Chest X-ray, PA view. Patient: 27 years old, sex M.
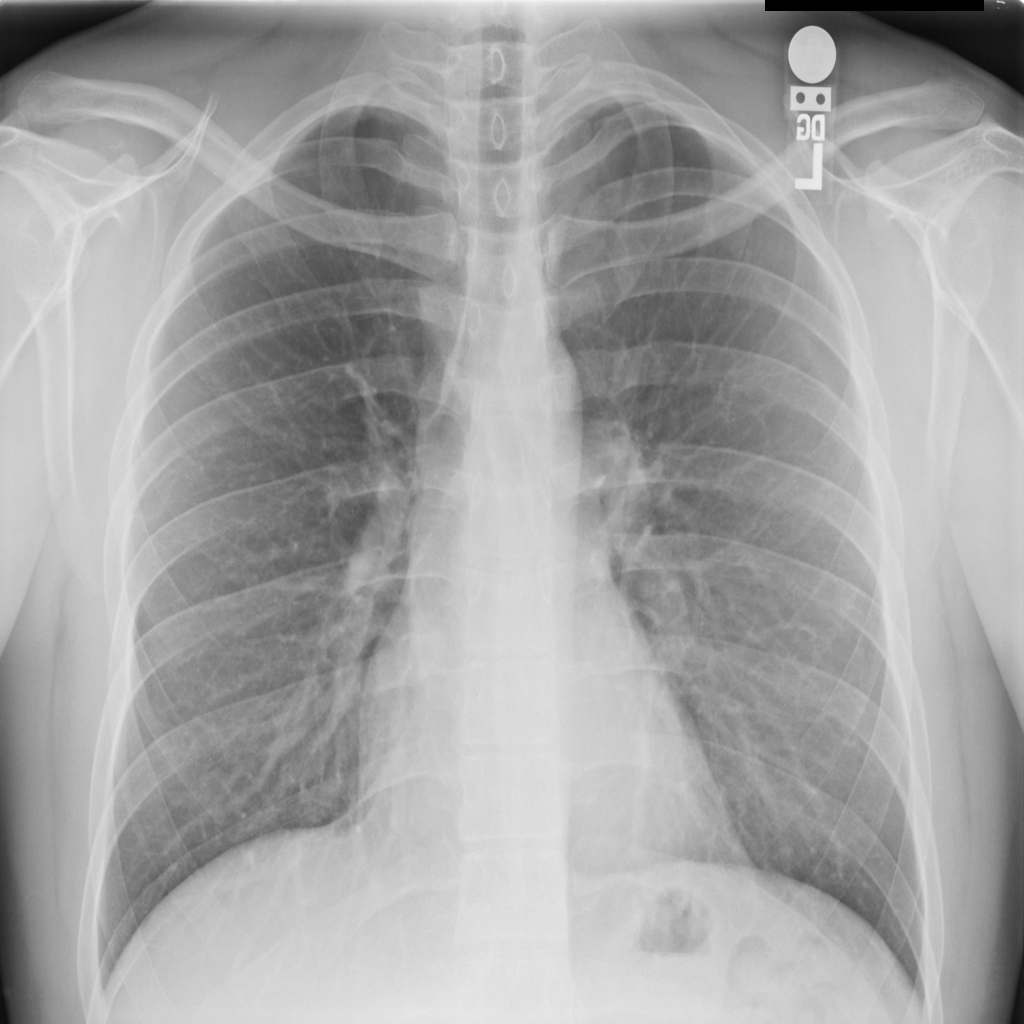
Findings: No Finding